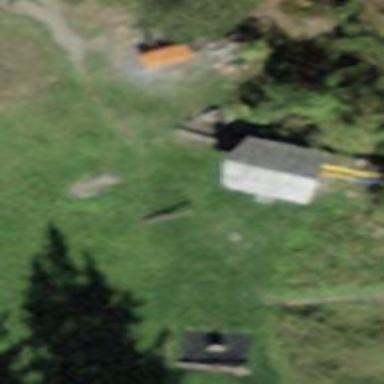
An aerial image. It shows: Picnic area with barbecue amenities.